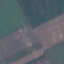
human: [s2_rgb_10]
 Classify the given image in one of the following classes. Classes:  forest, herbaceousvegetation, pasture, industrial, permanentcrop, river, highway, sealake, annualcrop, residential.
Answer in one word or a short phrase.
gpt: AnnualCrop